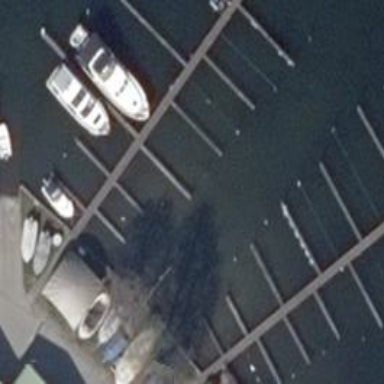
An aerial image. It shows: Marina on leisure land.